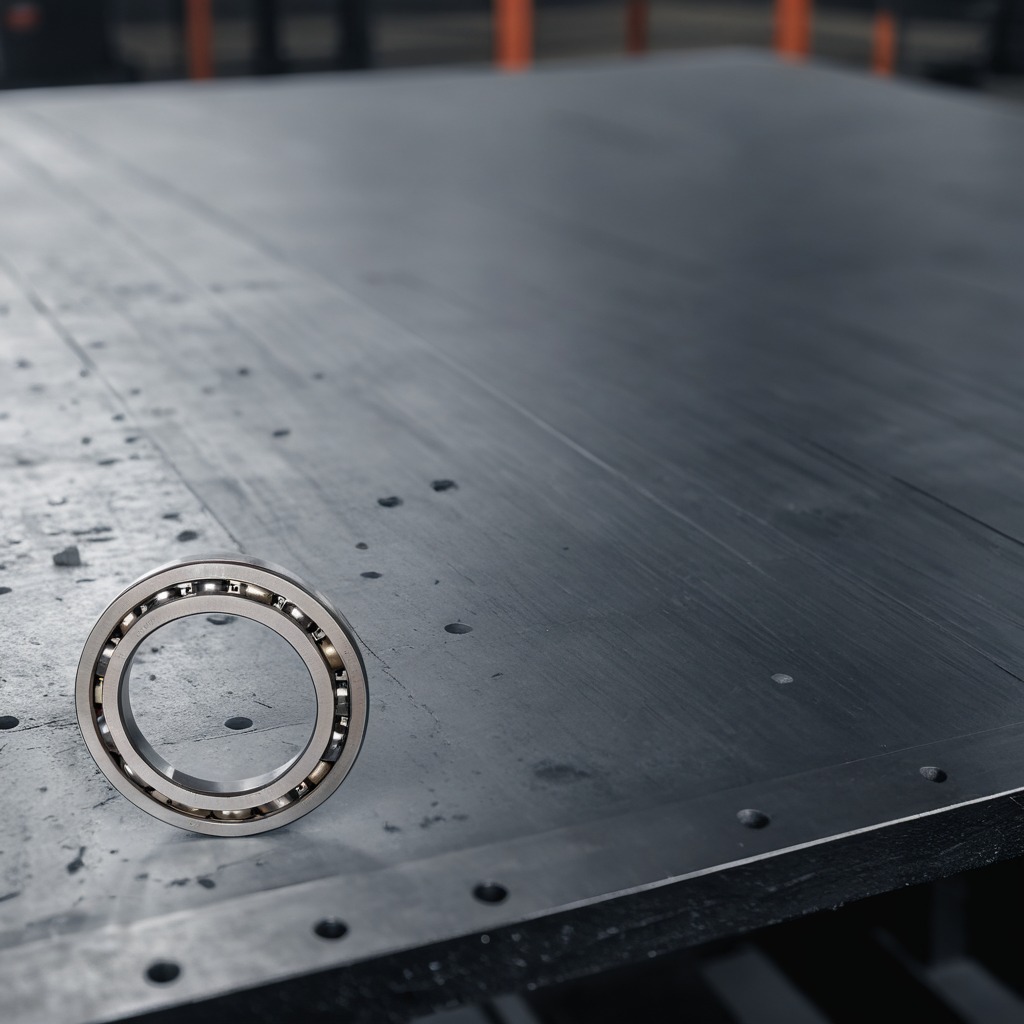
A metal ball bearing is lying on a cold steel table in a mining workshop.